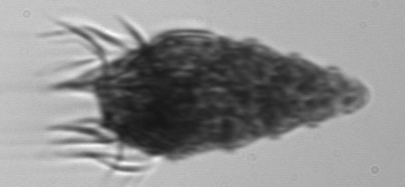
Label: Laboea_strobila